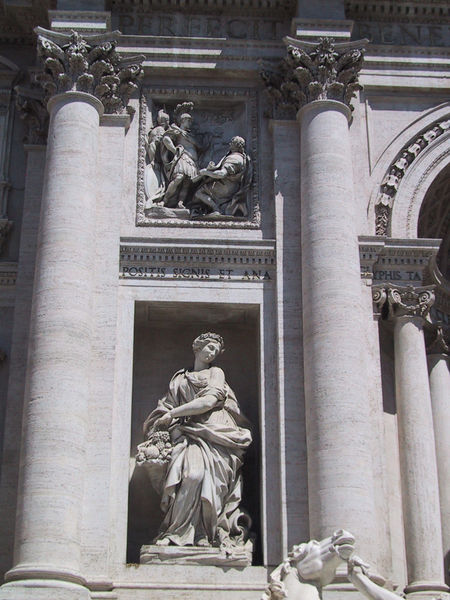
Titel: Fontana di Trevi (Trevibrunnen)
Künstler: Niccoló Salvi
Standort: Rom, Palazzo Poli (EU - I - Latium)
Schlagwörter: gruppe, frau, marmor, symbol, säule, säulen, gebäude, ornament, architektur, rahmen, sockel, stein, füllhorn, figur, person, pferd, skulptur, statue, relief, bogen, fassade, italien, inschrift, plastik, palast, torbogen, soldat, kunst, rom, kapitell, photo, portal, antik, tempel, korinthisch, klassik, schaft, sakral, römisch, triumphbogen, latein, voluptia